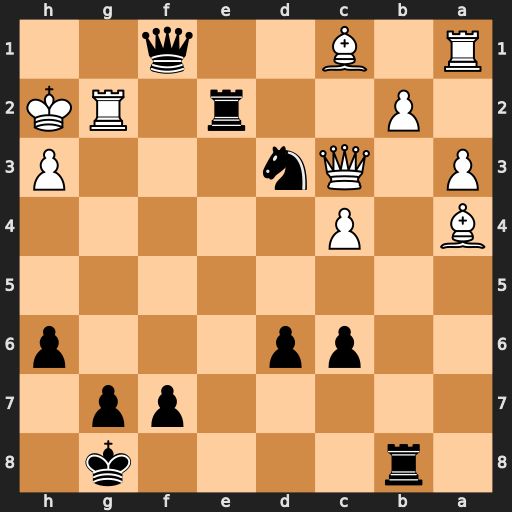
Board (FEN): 1r4k1/5pp1/2pp3p/8/B1P5/P1Qn3P/1P2r1RK/R1B2q2
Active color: b
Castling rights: -
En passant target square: -
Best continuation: Qxg2#